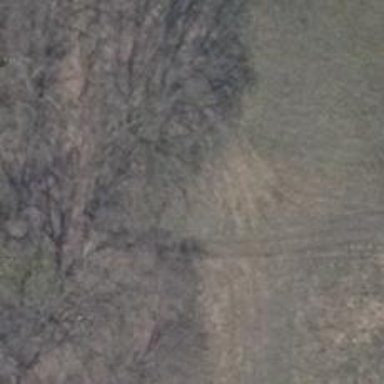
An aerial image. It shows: Hunting stand.